Question: I am trying to subset a data frame base on the Province column and the City column. In shiny, I want to let the user choose the province then the city, with the selectInput UI.
Heres what the data frame looks like.
Column'InfoTemp[2]' is the city, 'InfoTemp[3]' is the province.
The dataset is big, they actually have many levels.
Ultimately, this is a plot (for a city) I am planning to go.

Here is the code so far, did not do anything...
server.R
'''
library(shiny)
shinyServer(function(input, output) {
#MeanTemp
load("CanadianMeanTemp.Rdata")
province = input$provinces
city = input$cities
output$distPlot <- renderPlot({
MeanTemp_province = MeanTemp[grep(c(province), MeanTemp$'InfoTemp[3]'),]
MeanTemp_city = MeanTemp_province[grep(c(city), MeanTemp$'InfoTemp[2]'),]
plot(MeanTemp_city$Year, MeanTemp_city$Annual, type = "l")
lines(supsmu(MeanTemp_city$Year, MeanTemp_city$Annual), col = 2)
})
})
'''
ui.R
'''
library(shiny)
shinyUI(fluidPage(
titlePanel("Temperature"),
sidebarLayout(
sidebarPanel(
selectInput('provinces', 'Province', choices = levels(MeanTemp$'InfoTemp[3]')),
conditionalPanel(
condition = "input.provinces == true",
selectInput('cities', 'City', choices = levels(MeanTemp_province$'InfoTemp[2]'))
)
),
mainPanel(
plotOutput("distPlot")
)
)
))
'''
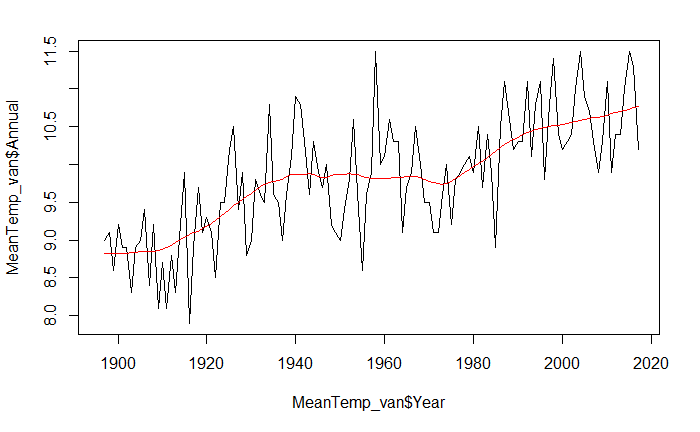
Answer: '''
library(shiny)
city_data <- expand.grid(Year = seq.Date(as.Date("1990/1/1"),
as.Date("2000/1/1"), by = "year"),
Province = LETTERS[1:3],
City_Counter = 1:4)
city_data$City <- paste(city_data$Province, city_data$City_Counter, sep = "_")
city_data$Autumn <- runif(NROW(city_data), 10, 100)
ui <- fluidPage(
selectInput("province", "Select province:", unique(city_data$Province)),
selectInput("city", "Select city:", unique(city_data$City)),
plotOutput("plot")
)
server <- function(input, output, session) {
get_filtered_data <- reactive({
city_data[city_data$Province %in% input$province &
city_data$City %in% input$city, , drop = FALSE]
})
observe({
updateSelectInput(session,
"city",
choices = unique(city_data[city_data$Province %in%
input$province, "City"]))
})
output$plot <- renderPlot({
my_data <- get_filtered_data()
req(NROW(my_data) > 0)
plot(my_data$Year, my_data$Autumn, type = "l")
})
}
shinyApp(ui, server)
'''
- 'updateSelectInput''uiOutput''choices'- 'tidyverse'- '%in%''=='